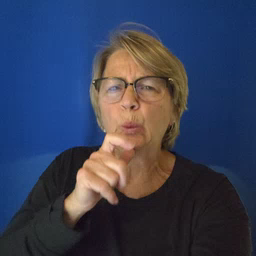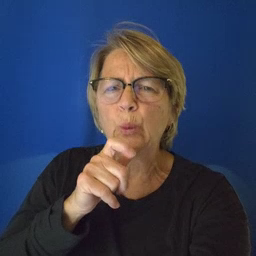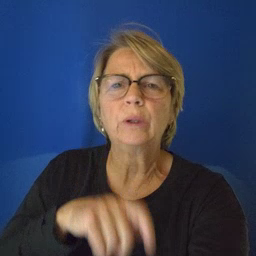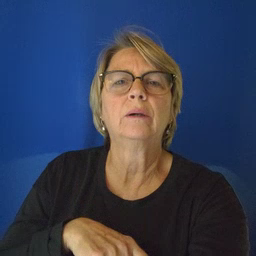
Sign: who